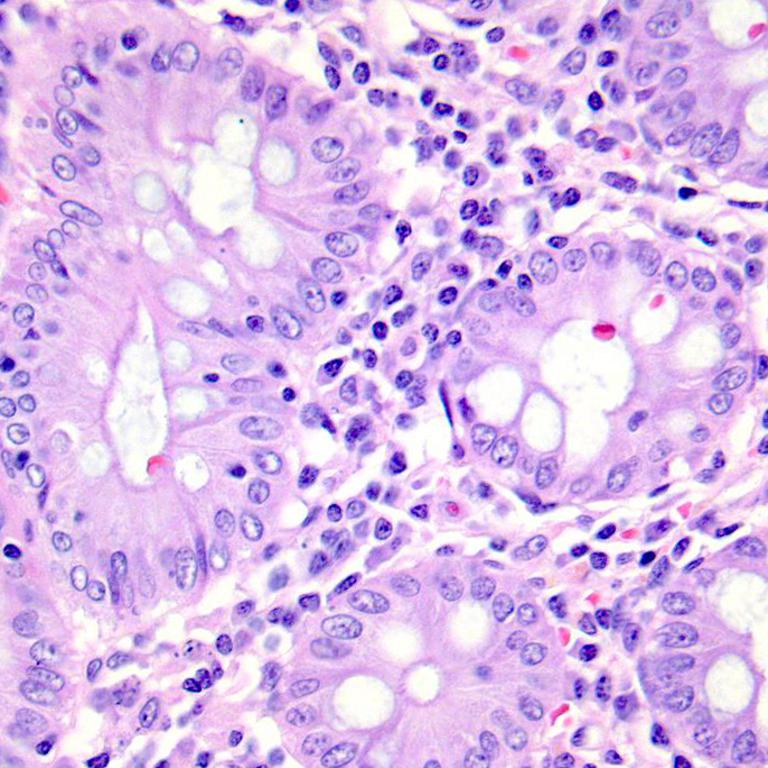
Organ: colon
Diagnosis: benign